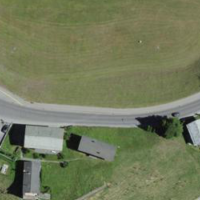
EUNIS habitat code: 55
Species observed at this site:
Rumex alpinus